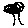
Label: tree